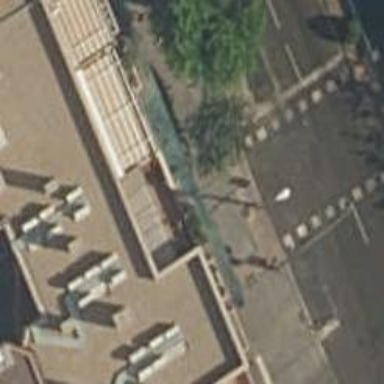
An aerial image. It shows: Bus stop with sheltered platform for public transport.